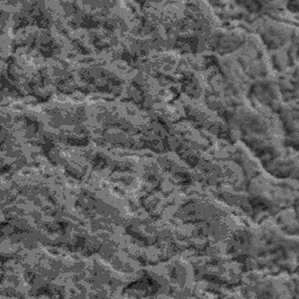
Label: frost